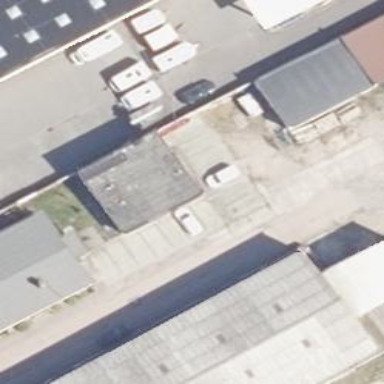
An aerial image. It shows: Commercial building.